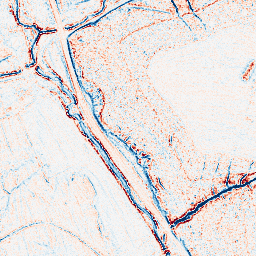
Category: edge_preserving
Decomposition family: anisotropic_diffusion
Decomposition parameters: iterations: 5
kappa: 100
gamma: 0.1
Upsampling method: cubic_mitchell
Upsampling parameters: scale: 4
Upsampling scale: 4